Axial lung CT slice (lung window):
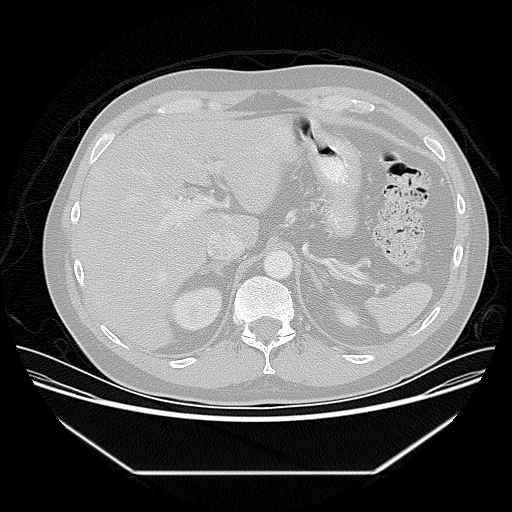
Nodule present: no